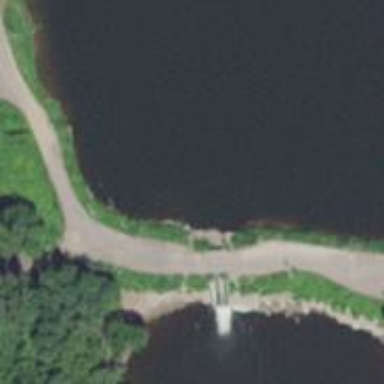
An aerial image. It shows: Dam across waterway.